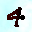
Label: 4